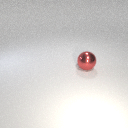
large red metal sphere